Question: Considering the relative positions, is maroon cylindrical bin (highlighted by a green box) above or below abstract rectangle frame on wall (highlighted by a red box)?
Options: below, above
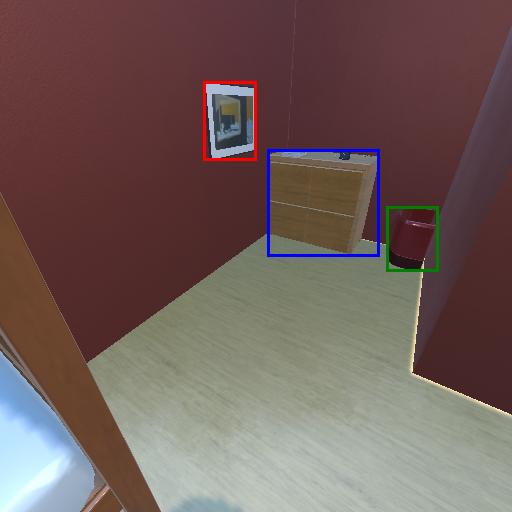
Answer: below